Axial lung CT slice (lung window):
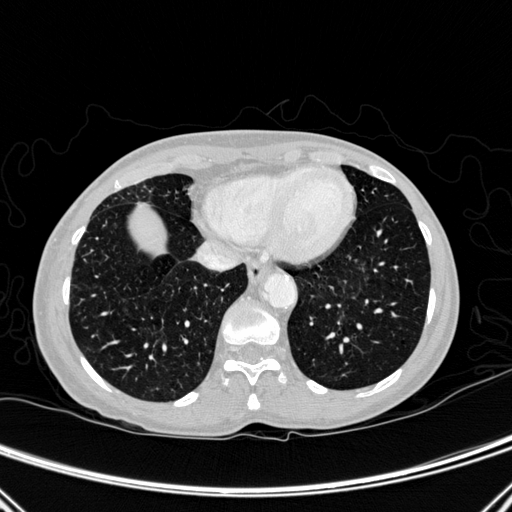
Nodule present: no